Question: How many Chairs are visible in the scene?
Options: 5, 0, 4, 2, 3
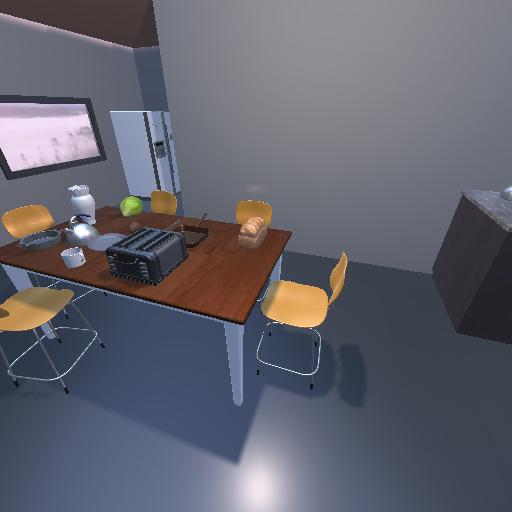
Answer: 5